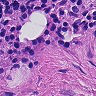
Metastatic tissue present: no